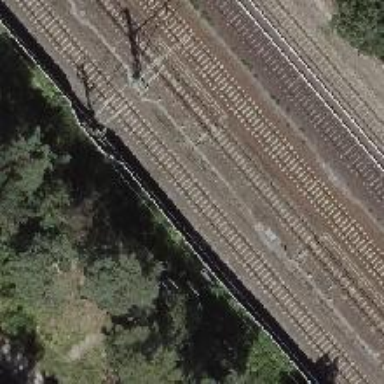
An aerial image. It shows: Railway switch with the turnout side on the right.